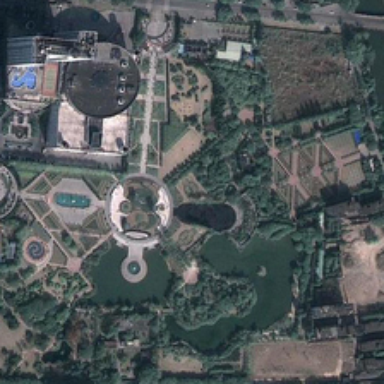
Many green trees with a pond and some buildings are in a park .